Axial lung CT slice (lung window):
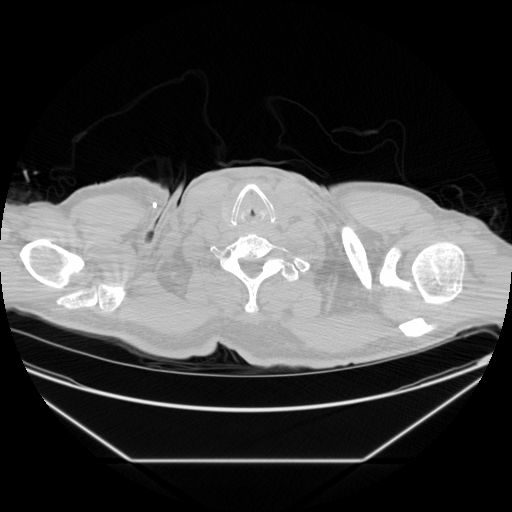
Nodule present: no